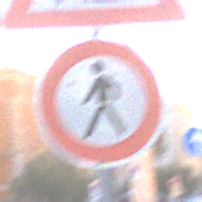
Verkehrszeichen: VerbotFussgaenger
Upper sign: Arbeitsstelle
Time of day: SunriseSunset
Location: Outdoor (Urban)
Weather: Clear
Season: NotSpecified
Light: Natural